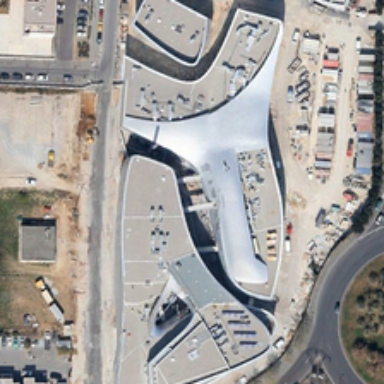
A silver white building was built in the middle of the land .